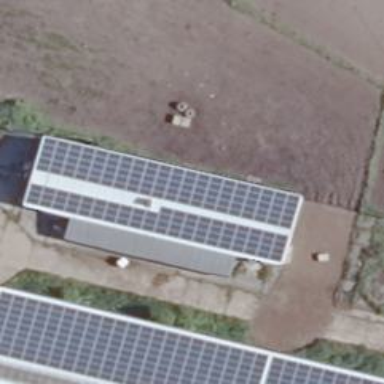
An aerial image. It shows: Building equipped with small solar photovoltaic panel for electricity generation.